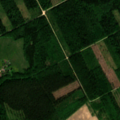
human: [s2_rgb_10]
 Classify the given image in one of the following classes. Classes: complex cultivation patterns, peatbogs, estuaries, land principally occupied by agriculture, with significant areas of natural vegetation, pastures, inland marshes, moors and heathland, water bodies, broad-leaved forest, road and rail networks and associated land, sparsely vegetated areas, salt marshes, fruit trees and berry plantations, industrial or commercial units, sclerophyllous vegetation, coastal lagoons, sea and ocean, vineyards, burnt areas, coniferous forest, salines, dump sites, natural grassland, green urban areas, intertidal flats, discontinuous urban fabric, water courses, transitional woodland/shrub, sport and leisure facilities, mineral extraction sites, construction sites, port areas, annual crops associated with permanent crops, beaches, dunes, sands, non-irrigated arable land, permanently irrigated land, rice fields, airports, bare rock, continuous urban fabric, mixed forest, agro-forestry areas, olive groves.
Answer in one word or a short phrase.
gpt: non-irrigated arable land, broad-leaved forest, coniferous forest, mixed forest